Field crop: maize
Growth stage: 2
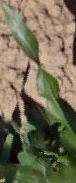
Species: maize